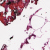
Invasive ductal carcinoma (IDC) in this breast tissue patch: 0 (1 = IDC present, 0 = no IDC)